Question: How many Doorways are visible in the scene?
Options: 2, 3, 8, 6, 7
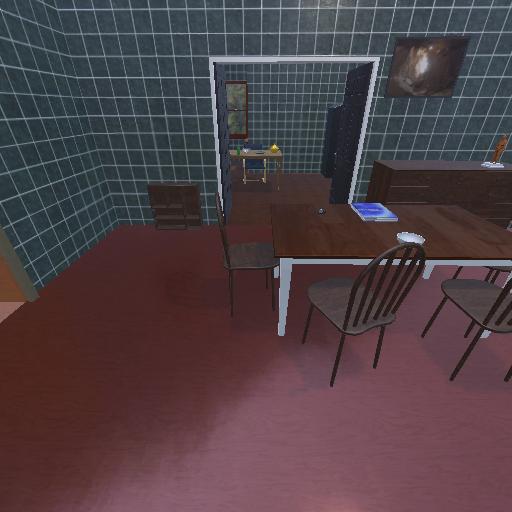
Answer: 2